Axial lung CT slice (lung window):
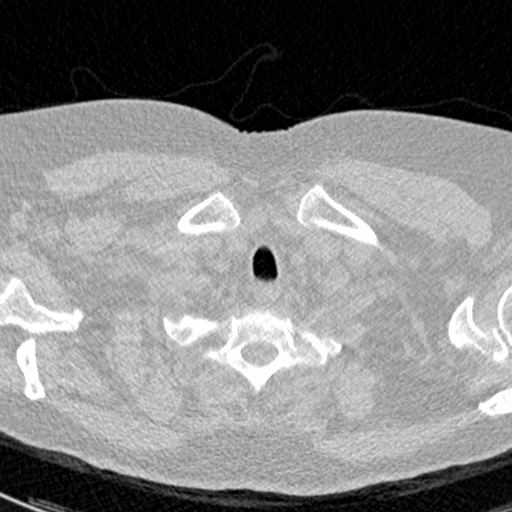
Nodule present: no